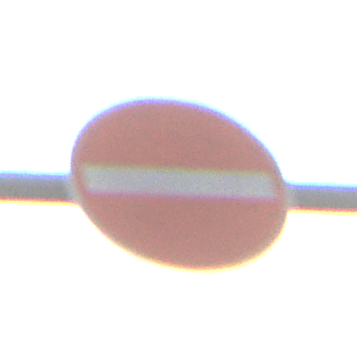
Verkehrszeichen: VerbotDerEinfahrt
Umgebung: Outdoor, Nature
Tageszeit: MorningAfternoon
Wetter: PartlyCloudy
Licht: Natural
Jahreszeit: Autumn
Kontrast: LowContrast